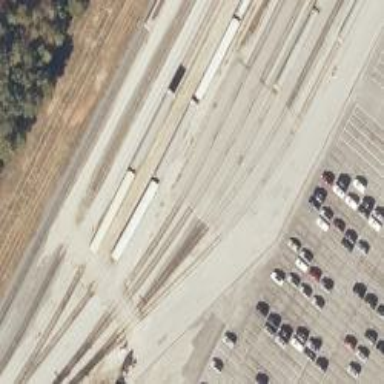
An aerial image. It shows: Rail spur service.